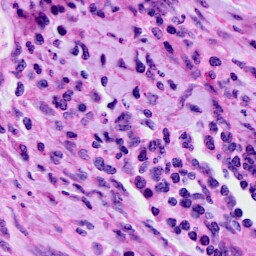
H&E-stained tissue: Cervix